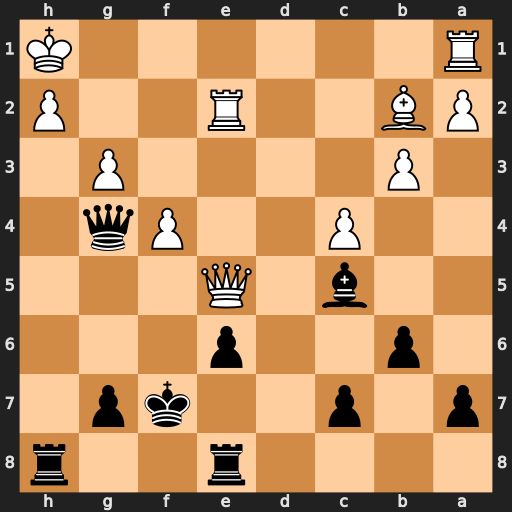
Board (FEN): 4r2r/p1p2kp1/1p2p3/2b1Q3/2P2Pq1/1P4P1/PB2R2P/R6K
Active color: b
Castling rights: -
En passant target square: -
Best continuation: Qf3+ Rg2 Rxh2+ Kxh2 Rh8+ Qh5+ Qxh5#